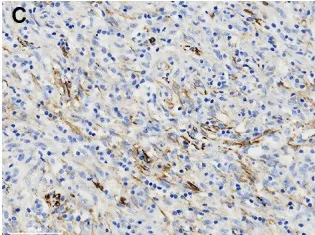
Comparison of the immunostaining features of the bland They are focally immunoreactive with SMA.
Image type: pathology (immunostaining)